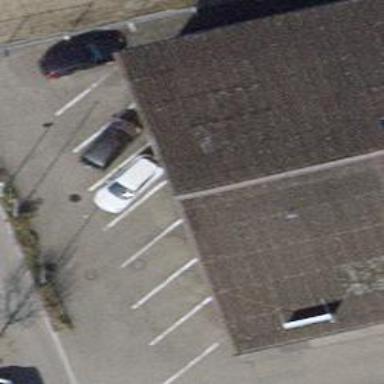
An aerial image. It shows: Street side parking area.